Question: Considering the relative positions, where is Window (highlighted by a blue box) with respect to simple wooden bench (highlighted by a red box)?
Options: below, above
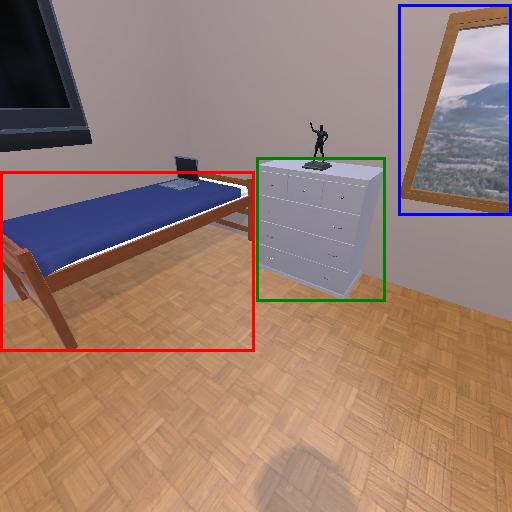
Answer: below